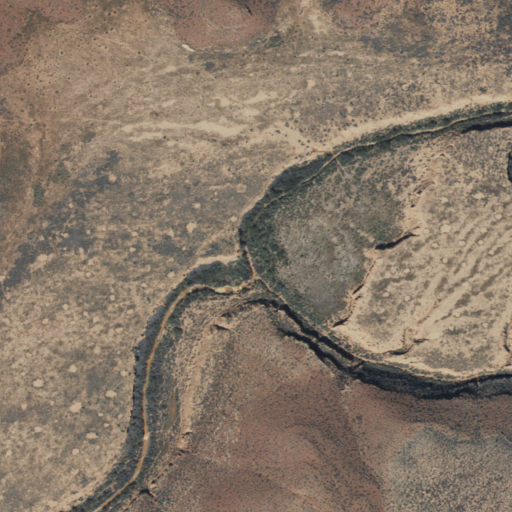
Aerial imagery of valley in Arizona named Jacob Canyon containing only shrub